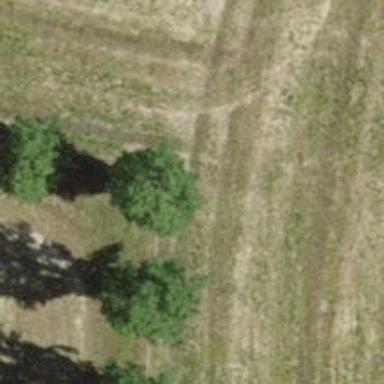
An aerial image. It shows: Row of trees in natural setting.